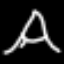
Label: The Eiffel Tower